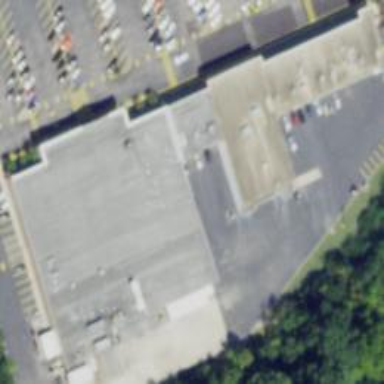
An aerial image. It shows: Retail building.